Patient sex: M
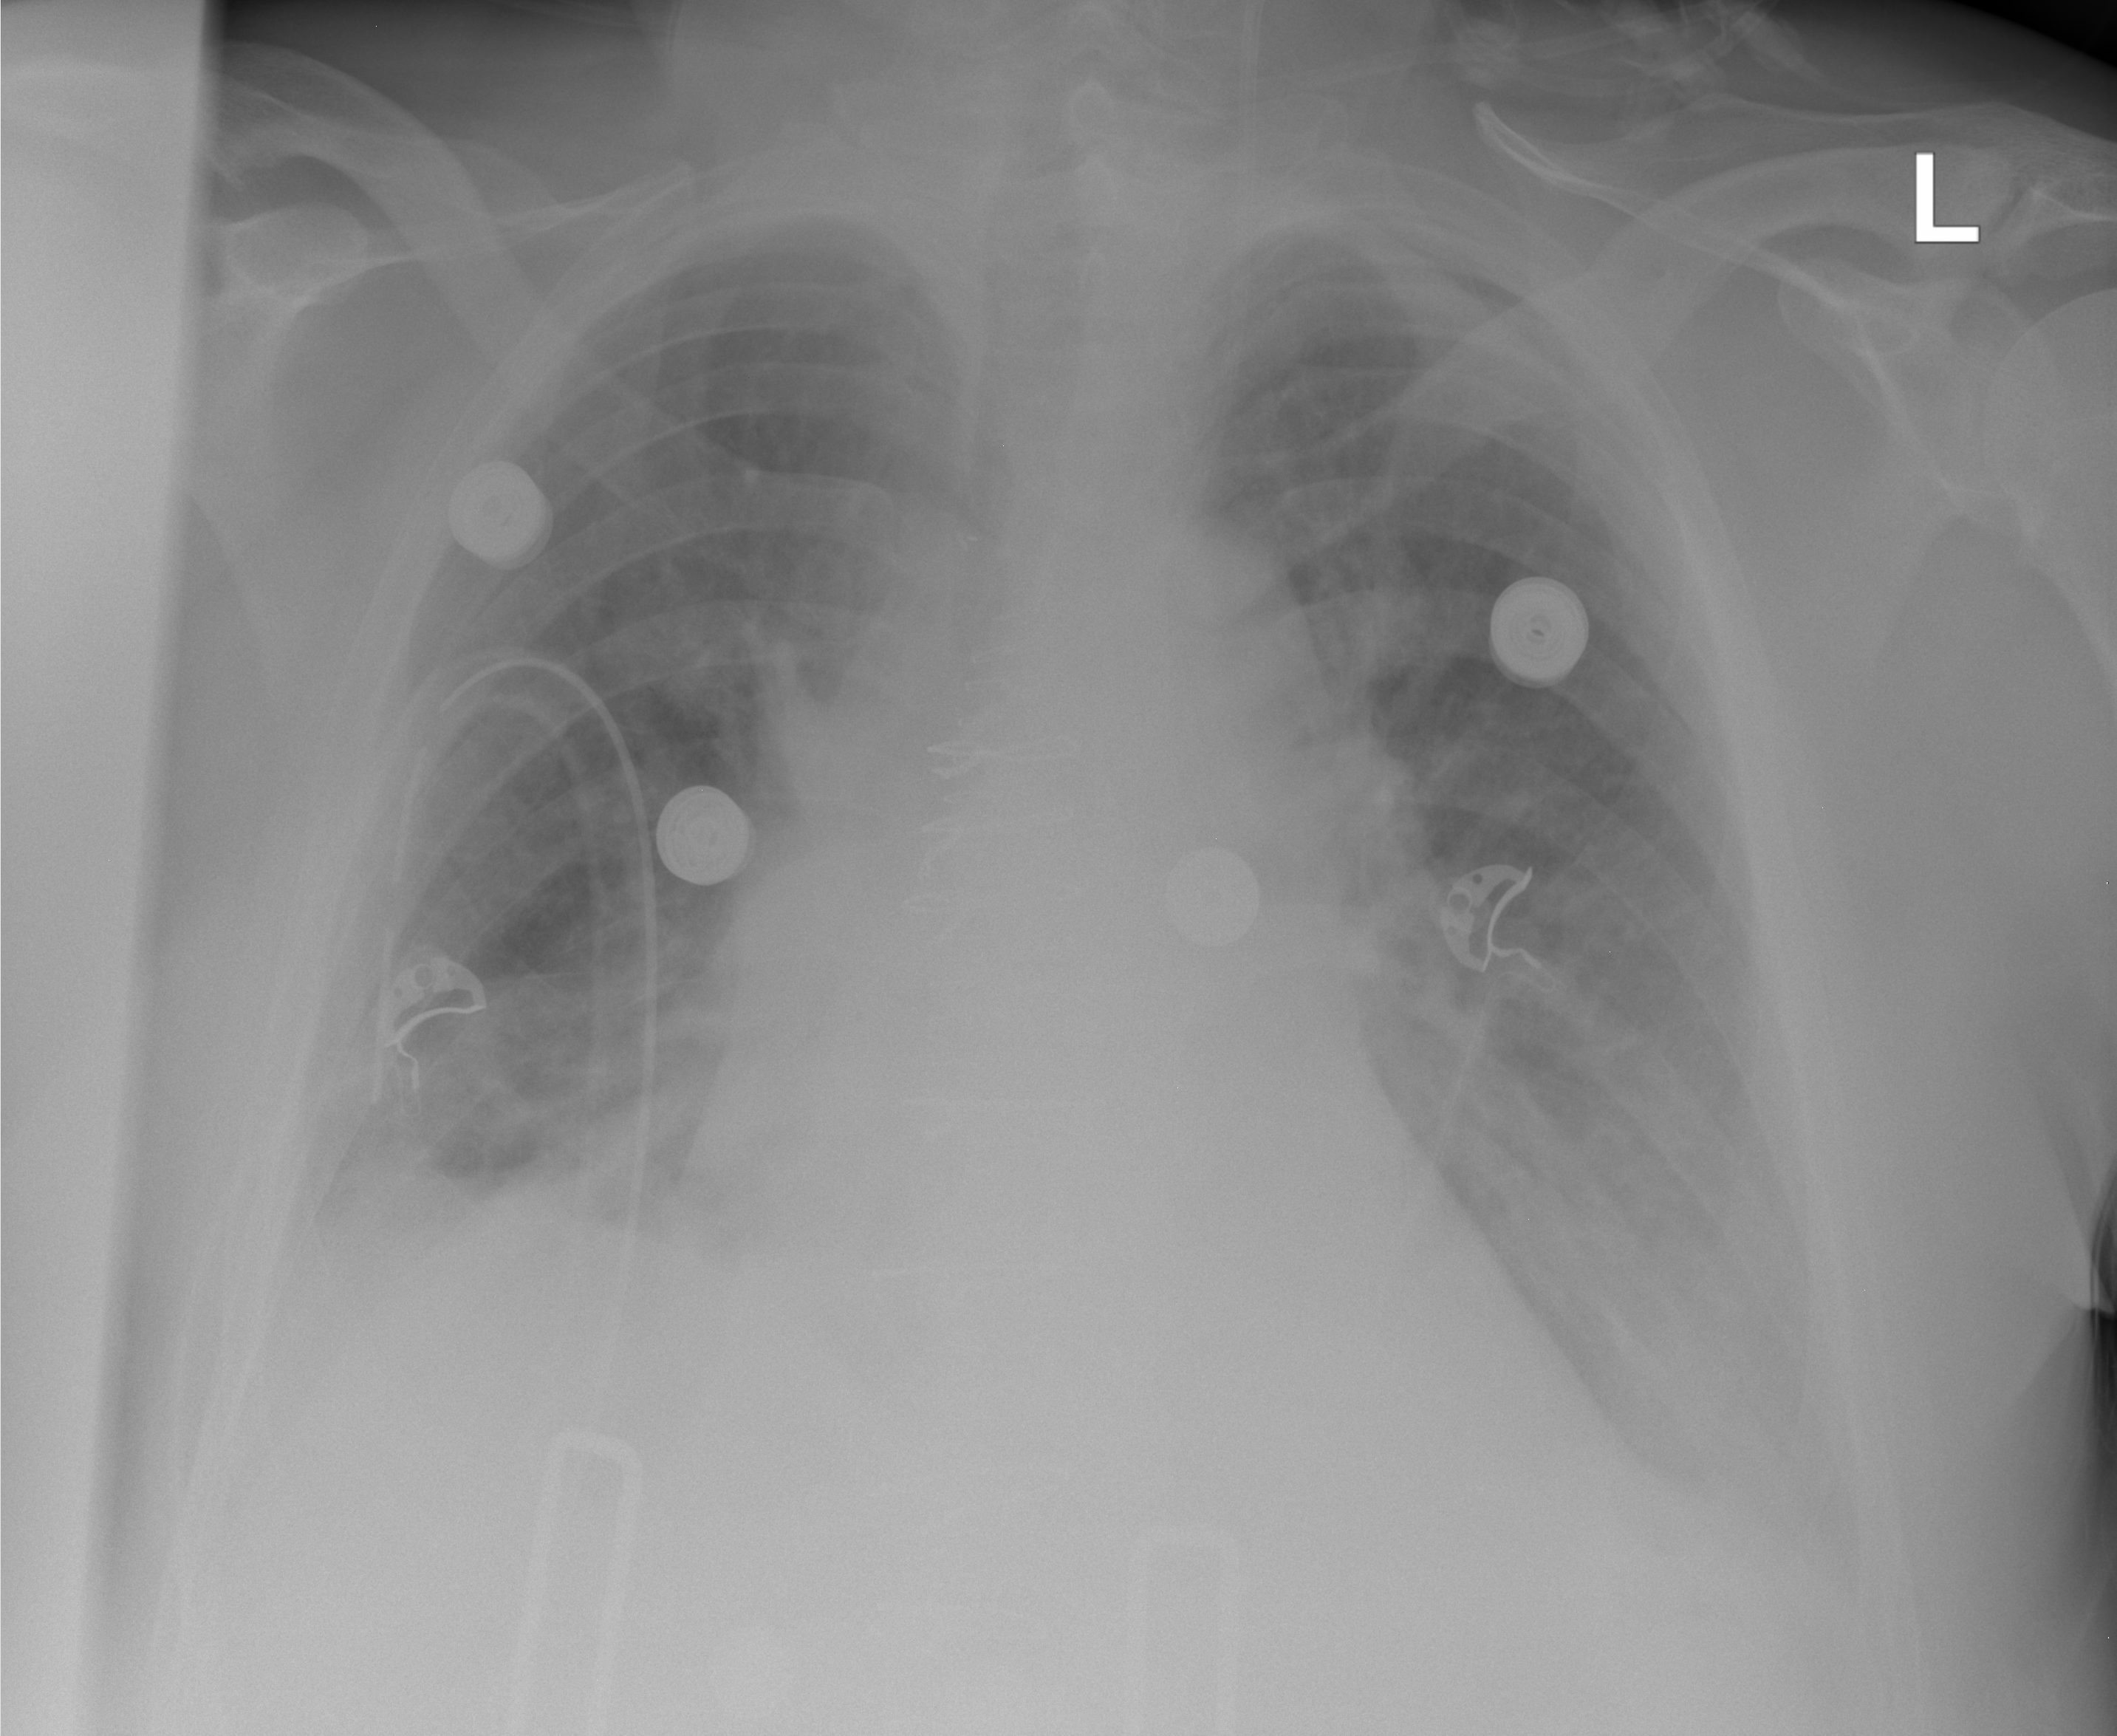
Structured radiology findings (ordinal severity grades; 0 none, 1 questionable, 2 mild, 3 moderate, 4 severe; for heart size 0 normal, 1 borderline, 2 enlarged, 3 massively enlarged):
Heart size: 2
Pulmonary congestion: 2
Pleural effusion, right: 2
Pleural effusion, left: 2
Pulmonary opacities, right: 0
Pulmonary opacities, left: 0
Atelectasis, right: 2
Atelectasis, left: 2